Question: I am new to JavaFX. I have created a Hello World project using maven. It works fine when I run it in Eclipse.
'''
public static void main(String[] args) {
launch(args);
}
@Override
public void start(Stage primaryStage) throws Exception {
primaryStage.setTitle("Hello World!");
Button btn = new Button();
btn.setText("Say 'Hello World'");
btn.setOnAction(new EventHandler<ActionEvent>() {
public void handle(ActionEvent event) {
System.out.println("Hello World!");
}
});
StackPane root = new StackPane();
root.getChildren().add(btn);
primaryStage.setScene(new Scene(root, 300, 250));
primaryStage.show();
}
'''

I found the <URL>, but when my program comes with maven, I have no idea how to build it.
When I try to build the application using build.fxbuild, I got this error.
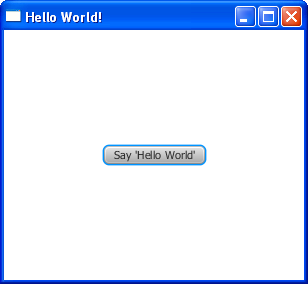
Answer: There is now a maven plugin for JavaFX:
<URL>
'''
<plugin>
<groupId>com.zenjava</groupId>
<artifactId>javafx-maven-plugin</artifactId>
<version>1.1</version>
<executions>
<execution>
<phase>package</phase>
<goals>
<goal>package</goal>
</goals>
</execution>
</executions>
<configuration>
<mainClass>[put your application main class here]</mainClass>
<bundleType>ALL</bundleType>
</configuration>
</plugin>
'''